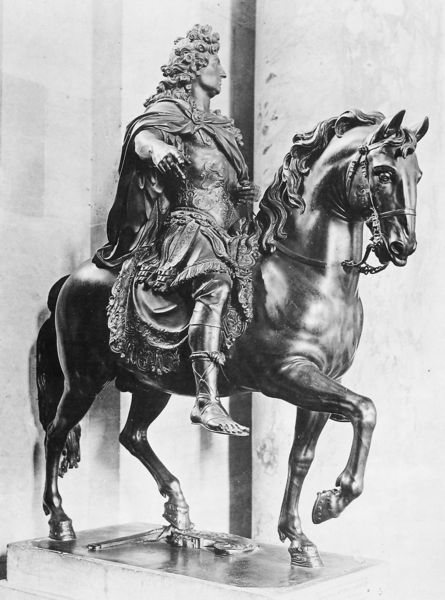
Titel: Reduzierung des Reiterstandbildes von Louis XIV
Künstler: Francois Girardon
Institution: Paris, Musée du Louvre
Schlagwörter: fuß, hand, mann, umhang, finger, frankreich, geste, marmor, schwarz, weiss, blick, tuch, rock, barock, falten, lang, sockel, stein, figur, haare, pose, reich, locken, ohren, pferd, reiter, skulptur, statue, hufe, mähne, perücke, reiten, sattel, zaumzeug, bein, kaiser, könig, metall, sandalen, bronze, edel, zeigen, foto, fotografie, denkmal, schwarzweiss, lockig, uniform, herrscher, rüstung, sandale, harnisch, fingerzeig, har, guss, ludwig, standbild, august, monument, reiterstandbild, satteldecke, perrücke, trab, herablassend, august der starke, herrschen, keiser, herschen, heöd könig, röische kleidung, römische kleidung, herrshcer, locken7